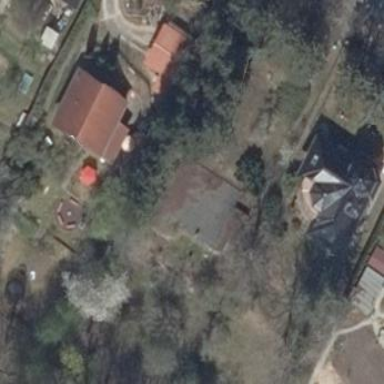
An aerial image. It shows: Detached building with flat roof.